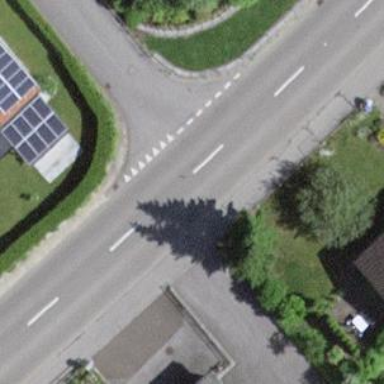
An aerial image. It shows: Asphalt sidewalk along the footway.